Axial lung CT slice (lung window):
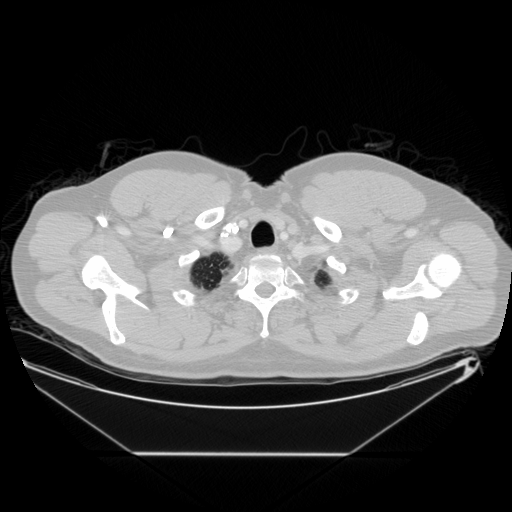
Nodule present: no